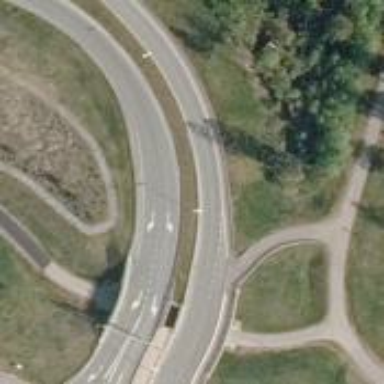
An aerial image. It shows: Asphalt trunk link road.